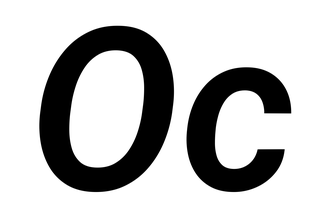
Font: Roboto-Italic_SemiBold_Italic